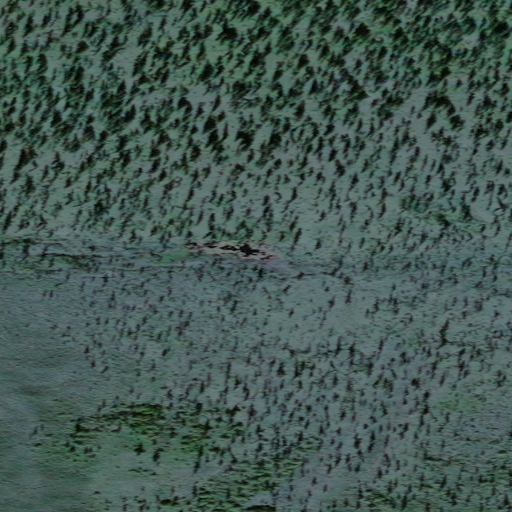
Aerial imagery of gap in Alaska named Snowshoe Pass containing only unknown